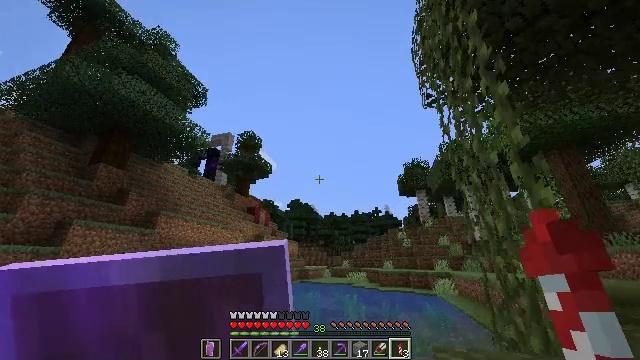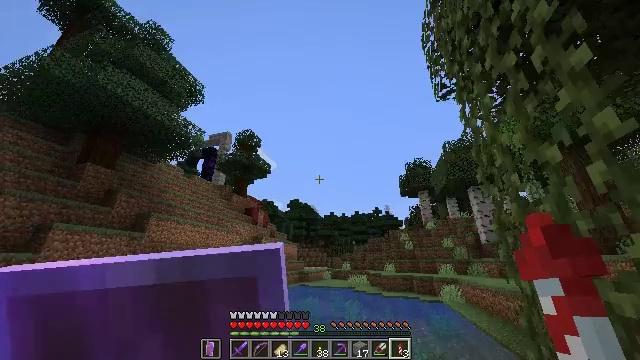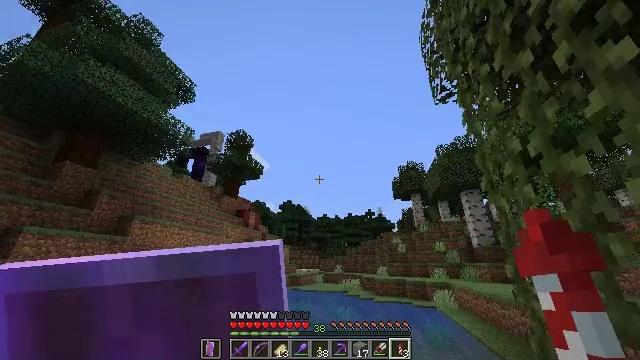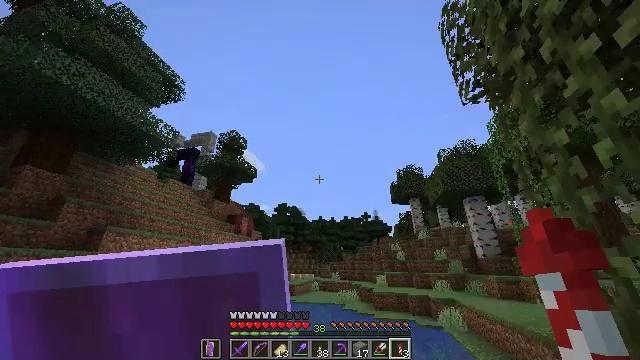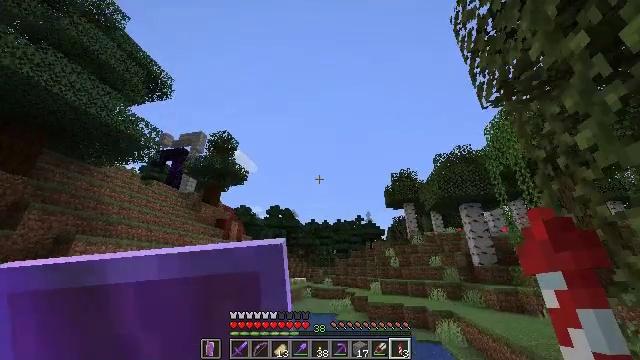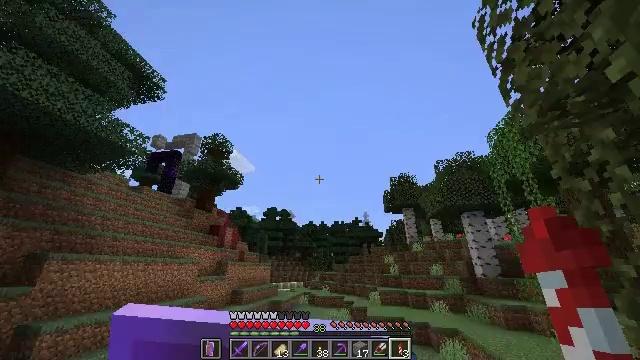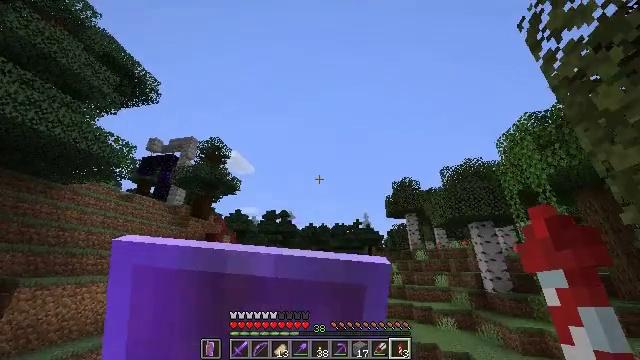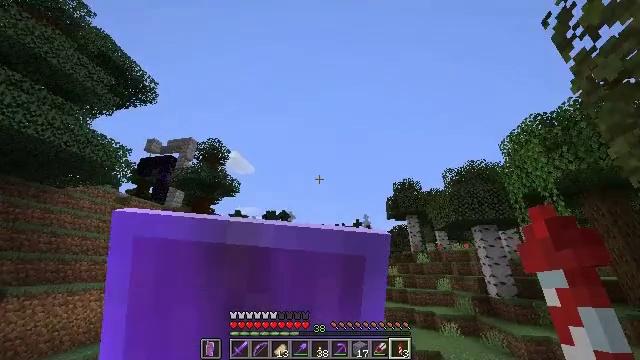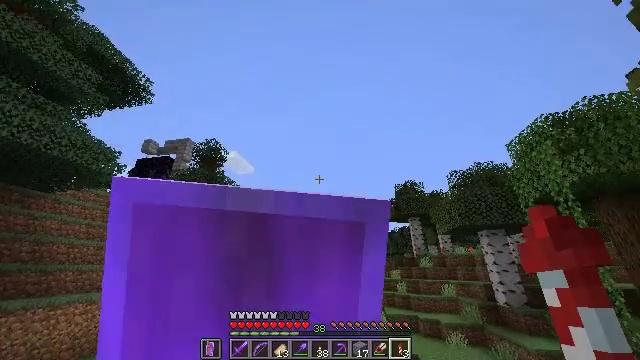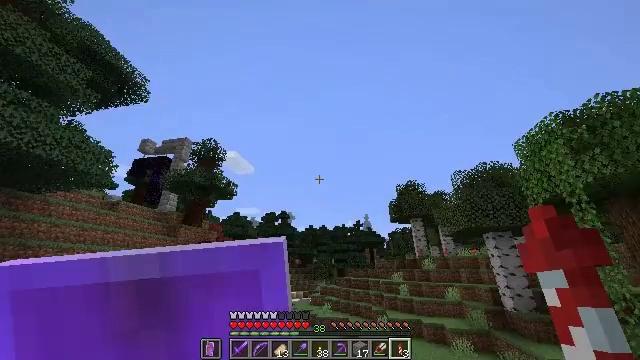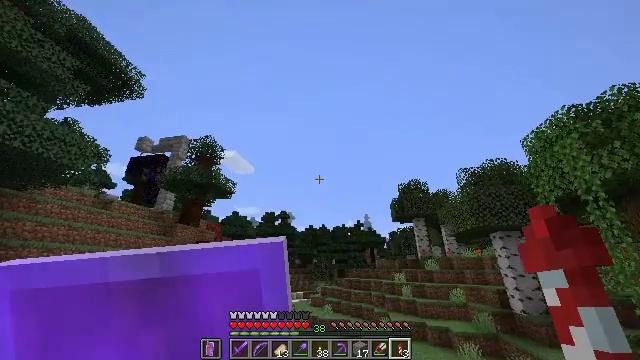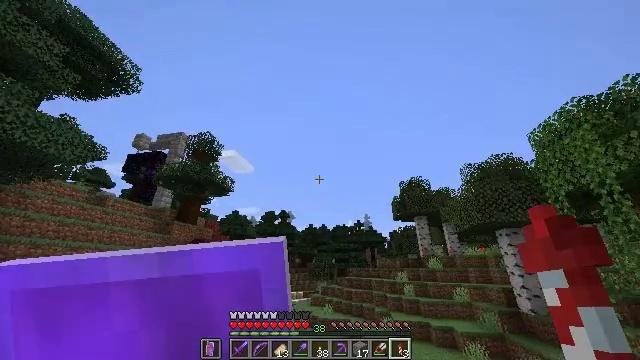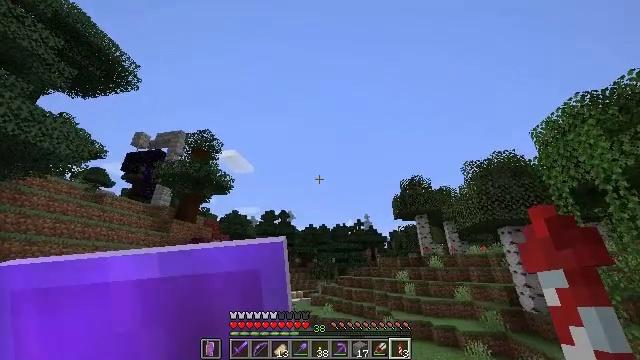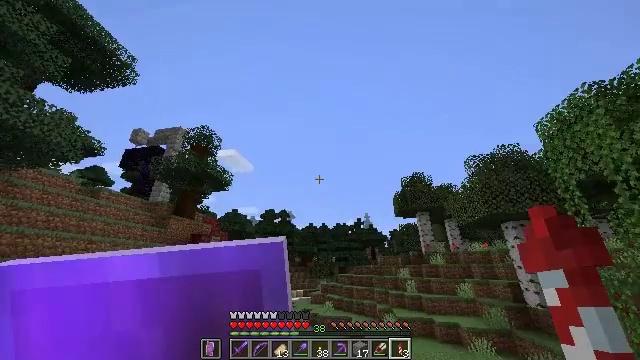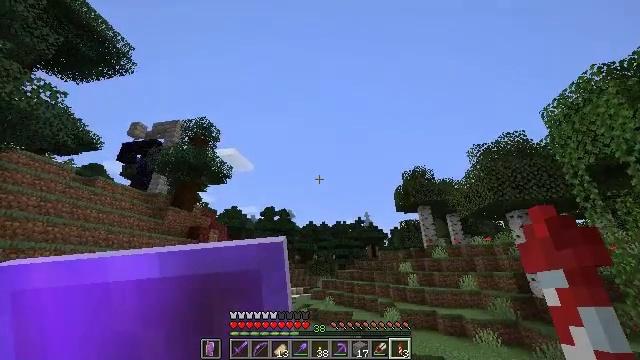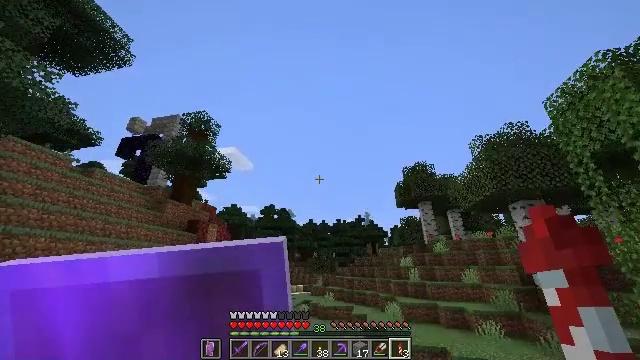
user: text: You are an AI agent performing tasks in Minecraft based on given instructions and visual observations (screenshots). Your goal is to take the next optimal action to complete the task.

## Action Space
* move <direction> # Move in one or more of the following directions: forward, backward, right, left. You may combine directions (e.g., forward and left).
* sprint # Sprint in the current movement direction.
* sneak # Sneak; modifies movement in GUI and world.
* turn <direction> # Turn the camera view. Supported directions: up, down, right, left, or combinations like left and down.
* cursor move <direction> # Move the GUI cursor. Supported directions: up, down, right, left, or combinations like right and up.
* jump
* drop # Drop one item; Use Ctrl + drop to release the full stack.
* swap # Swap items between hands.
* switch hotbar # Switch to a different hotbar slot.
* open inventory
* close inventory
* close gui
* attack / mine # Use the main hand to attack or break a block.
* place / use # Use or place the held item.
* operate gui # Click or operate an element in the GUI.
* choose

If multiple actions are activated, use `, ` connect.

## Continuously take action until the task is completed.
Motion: motion action
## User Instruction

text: Drop oak leaves.
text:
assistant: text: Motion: move forward, sprint, jump
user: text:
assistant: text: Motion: move forward, sprint, turn right, jump
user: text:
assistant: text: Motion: move forward, sprint, turn right, jump
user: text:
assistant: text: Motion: move forward, sprint, turn right, jump
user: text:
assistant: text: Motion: move forward, sprint, use / place, jump
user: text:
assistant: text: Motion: move forward, sprint, use / place, jump
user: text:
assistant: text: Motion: move forward, sprint, use / place, jump
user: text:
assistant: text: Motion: move forward, sprint, use / place, jump
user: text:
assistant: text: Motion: move forward, sprint, jump
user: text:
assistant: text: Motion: move forward, sprint, jump
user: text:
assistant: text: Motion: move forward, sprint, jump
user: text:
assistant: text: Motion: move forward, sprint, jump
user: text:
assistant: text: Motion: move forward, sprint, jump
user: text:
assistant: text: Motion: move forward, sprint, jump
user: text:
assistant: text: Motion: move forward, sprint, jump
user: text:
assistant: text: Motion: move forward, sprint
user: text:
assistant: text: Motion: move forward, sprint, use / place, jump
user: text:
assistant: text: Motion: move forward, sprint, use / place, jump
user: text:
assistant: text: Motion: move forward, sprint, use / place, jump
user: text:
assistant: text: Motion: move forward, sprint, use / place, jump
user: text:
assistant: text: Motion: move forward, sprint, jump
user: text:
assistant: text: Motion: move forward, sprint, turn up, jump
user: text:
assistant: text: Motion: move forward, sprint, turn up, jump
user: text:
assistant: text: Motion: move forward, sprint, jump
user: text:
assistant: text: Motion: move forward, sprint, jump
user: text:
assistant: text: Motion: move forward, sprint, use / place, jump
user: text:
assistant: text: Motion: move forward, sprint, use / place, jump
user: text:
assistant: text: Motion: move forward, sprint, use / place, jump
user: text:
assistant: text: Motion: move forward, sprint, use / place, jump
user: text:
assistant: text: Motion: move forward, sprint, jump